Question: I have the following time series data. It has 60 data points shown below. Please see a simple plot of this data below. I am using R for plotting this. I think that if I draw a moving average curve on the points in the graph, then we can better understand the patterns in the data. I don't know how to do it in R. Could some one help me to do that. Additionally, I am not sure whether this is a good way to identify patterns or not. Please also suggest me if there is any better way. Thank you.
'''
x <- c(18,21,18,14,8,14,10,14,14,12,12,14,10,10,12,6,10,8,
14,10,10,6,6,4,6,2,8,6,2,6,4,4,2,8,6,6,8,12,8,8,6,6,2,2,4,
4,4,8,14,8,6,6,2,6,6,4,4,8,6,6)
'''

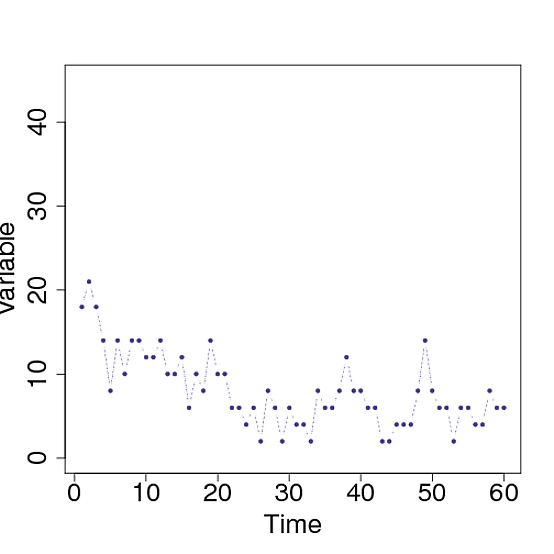
Answer: To answer your question about 'moving averages', you could accomplish it with the help of 'rollmean' which is in package 'zoo'.
'From Joshua's comment:' You could also look into 'TTR' package that depends on 'xts' that depends on 'zoo'. Also, there are other moving averages in the package 'TTR': check '?MA'.
'''
require(TTR)
# assuming your vector is loaded in dat
# sliding window / moving average of size 5
dat.k5 <- rollmean(dat, k=5)
'''